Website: lowes
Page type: cart
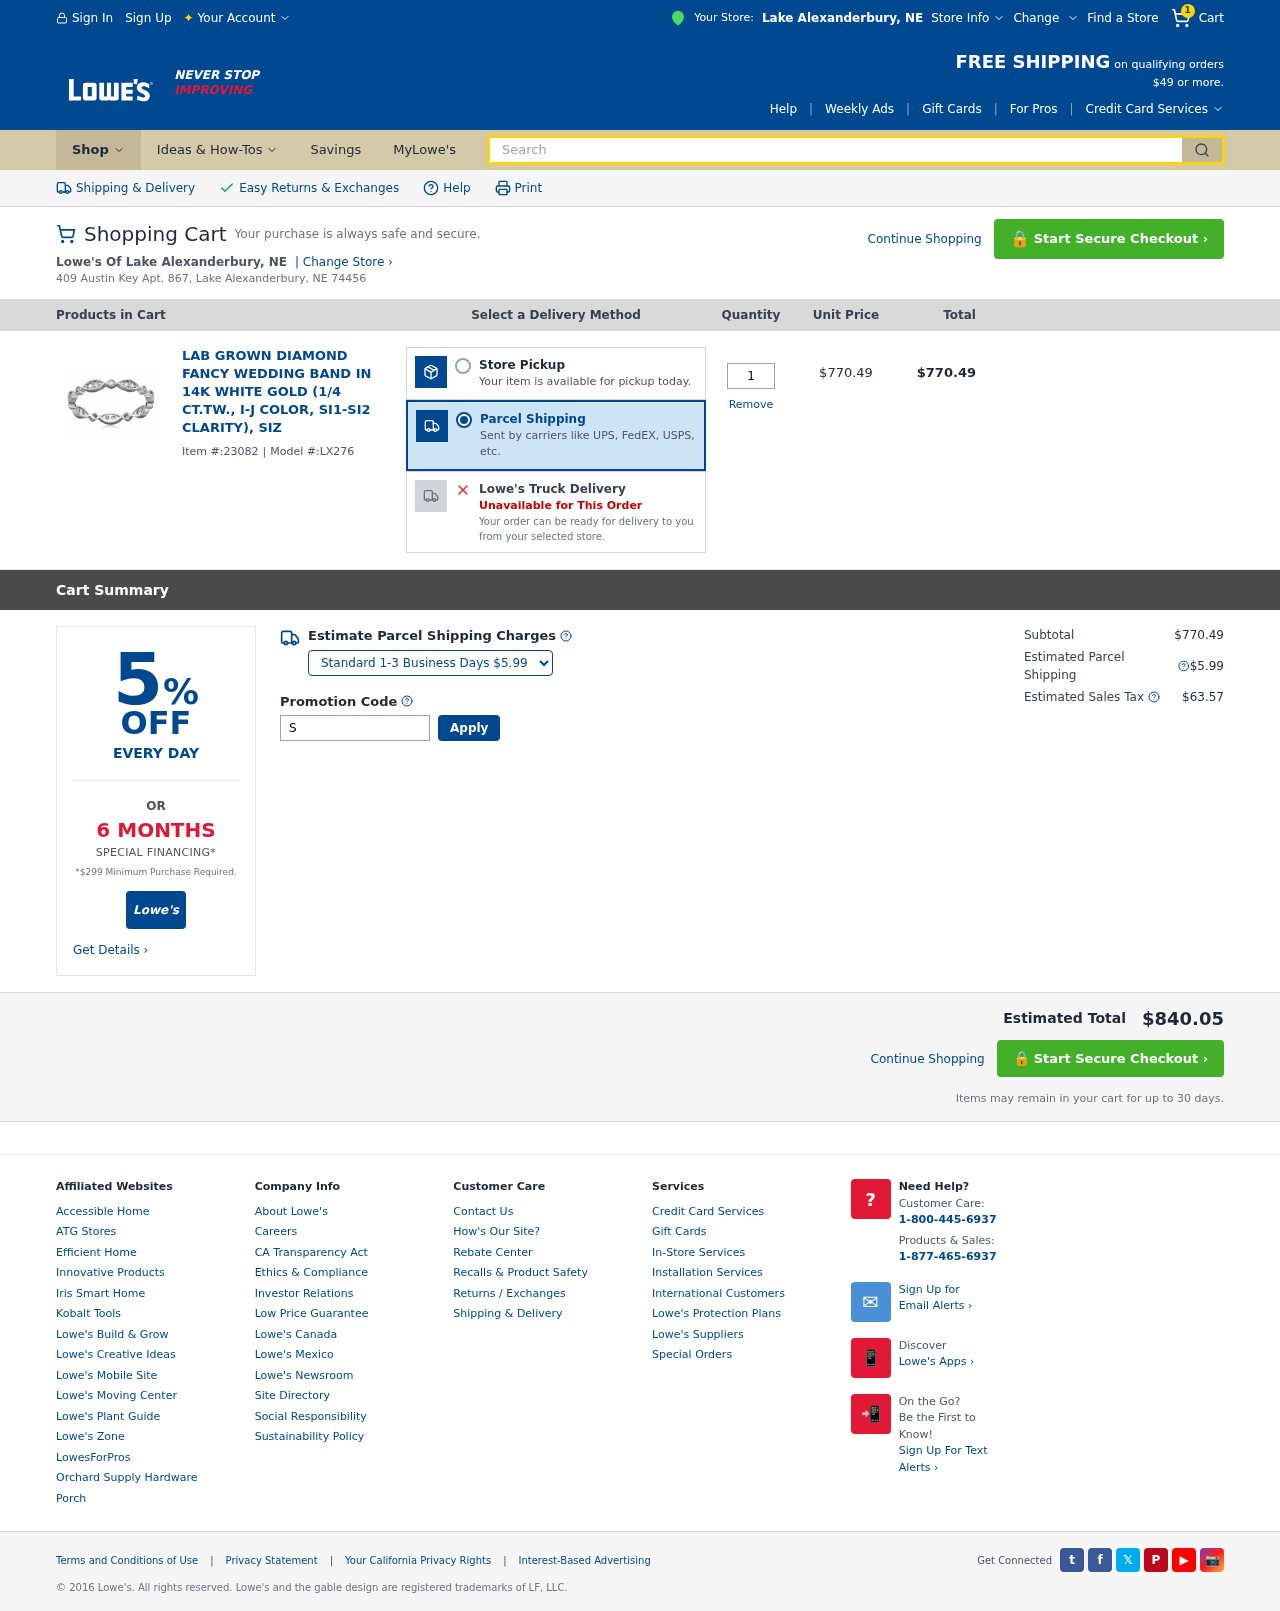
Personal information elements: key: PII_CITY
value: Lake Alexanderbury
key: PII_STATE_ABBR
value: NE
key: PII_STREET
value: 409 Austin Key Apt. 867
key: PII_CITY_STATE_ZIP
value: Lake Alexanderbury, NE 74456
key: PII_PROMO_CODE
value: SAVE87
Product elements: key: PRODUCT1_NAME
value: Lab Grown Diamond Fancy Wedding Band in 14k White Gold (1/4 CT.TW., I-J Color, SI1-SI2 Clarity), Siz
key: PRODUCT1_PRICE
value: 770.49
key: PRODUCT1_QUANTITY
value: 1
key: PRODUCT1_ITEM_ID
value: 23082
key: PRODUCT1_MODEL_ID
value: LX276
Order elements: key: ORDER_NUM_ITEMS
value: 1
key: ORDER_ITEM_TOTAL
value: $770.49
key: ORDER_SUBTOTAL
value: $770.49
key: ORDER_SHIPPING_COST
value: $5.99
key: ORDER_TAX
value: $63.57
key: ORDER_TOTAL
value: $840.05
Search elements: key: HEADER_SEARCH
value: Search